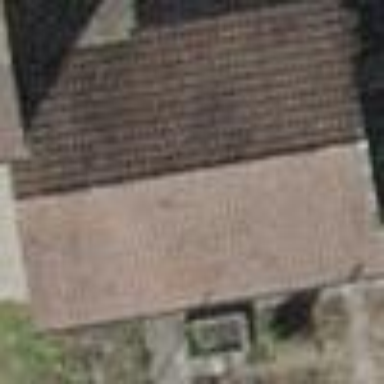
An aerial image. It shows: Garage.